Field crop: tomato
Growth stage: 1
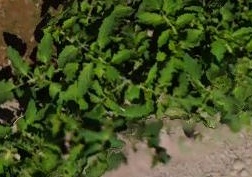
Species: tomato